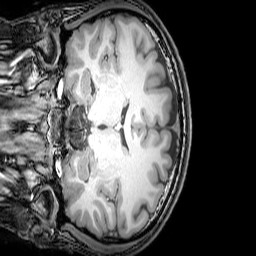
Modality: T1w
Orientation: coronal
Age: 24
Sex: male
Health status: healthy
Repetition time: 0.081 s
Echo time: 0.037 s